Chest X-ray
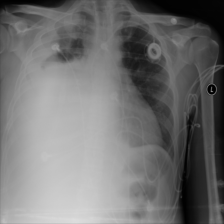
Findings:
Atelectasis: positive
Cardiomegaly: negative
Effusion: negative
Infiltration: negative
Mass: negative
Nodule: negative
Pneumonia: negative
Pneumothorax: negative
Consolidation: negative
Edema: negative
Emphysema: negative
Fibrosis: negative
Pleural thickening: negative
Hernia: negative